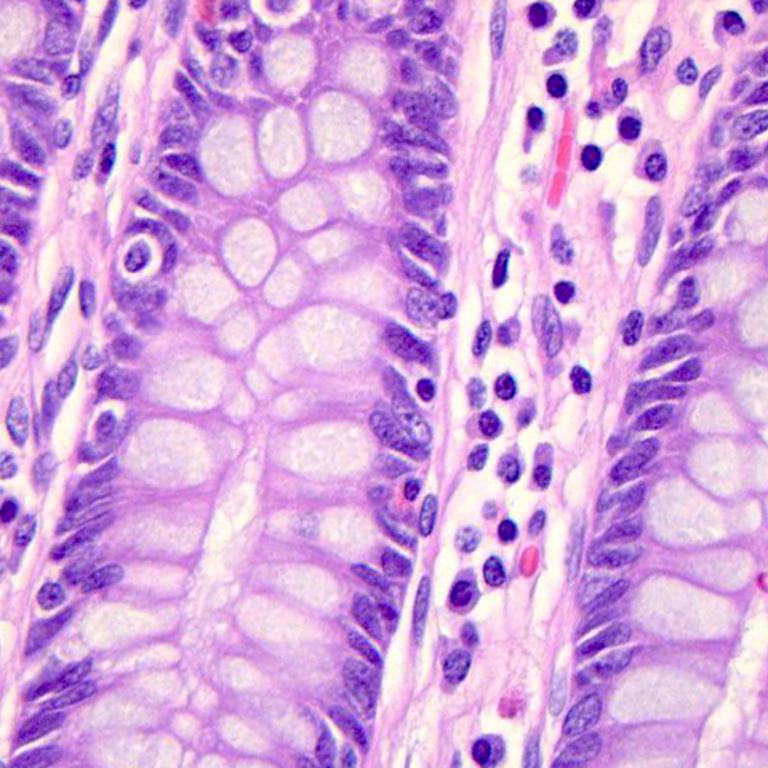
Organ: colon
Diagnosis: benign